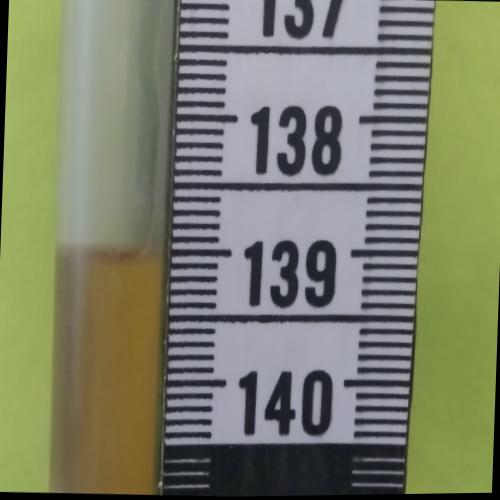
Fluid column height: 139.0 cm